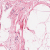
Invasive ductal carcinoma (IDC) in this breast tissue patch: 0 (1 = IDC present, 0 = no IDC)